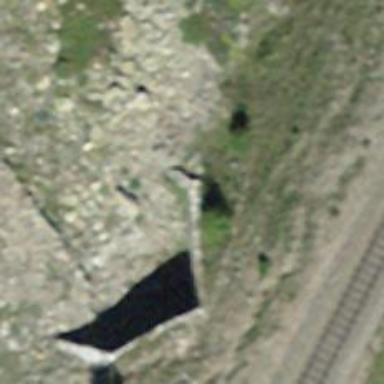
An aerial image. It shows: Retaining wall.